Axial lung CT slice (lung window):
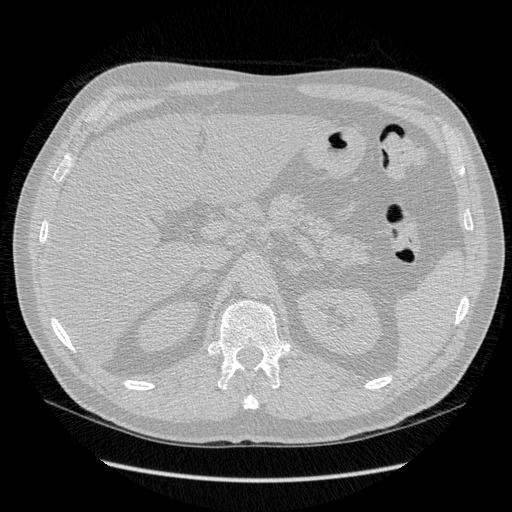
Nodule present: no